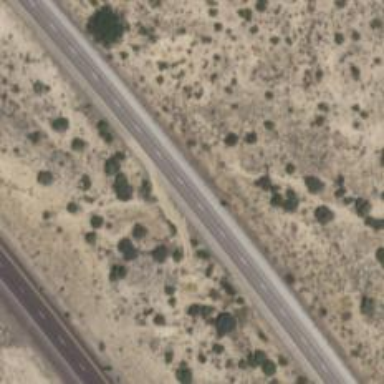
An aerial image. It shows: Expressway with asphalt surface classified as trunk highway.